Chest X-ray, PA view. Patient: 36 years old, sex F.
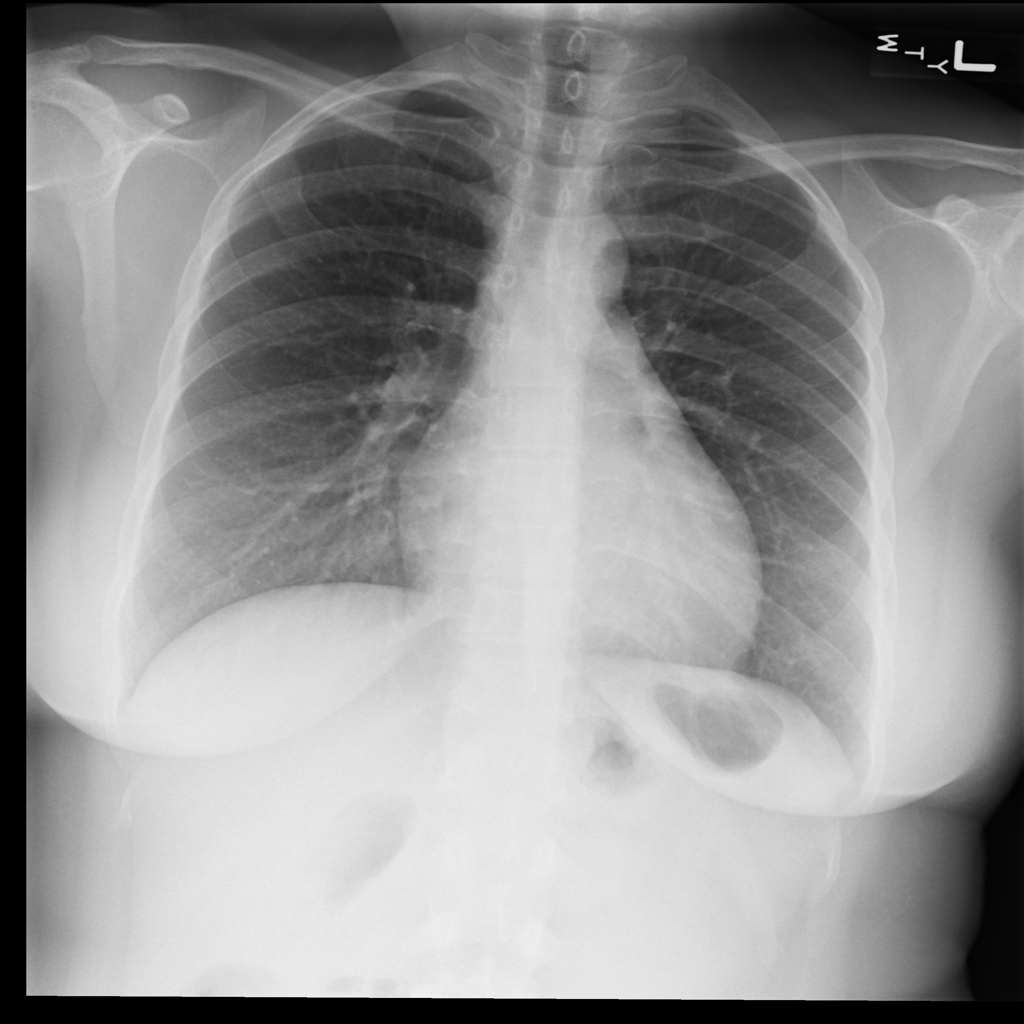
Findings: No Finding